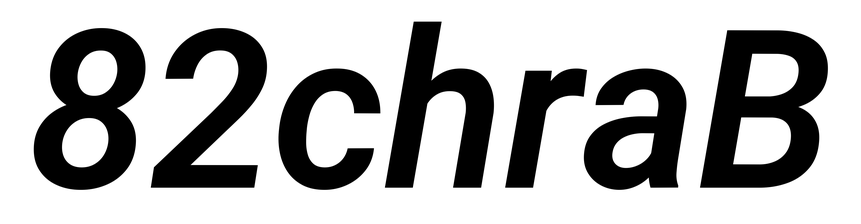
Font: Roboto-Italic_SemiBold_Italic